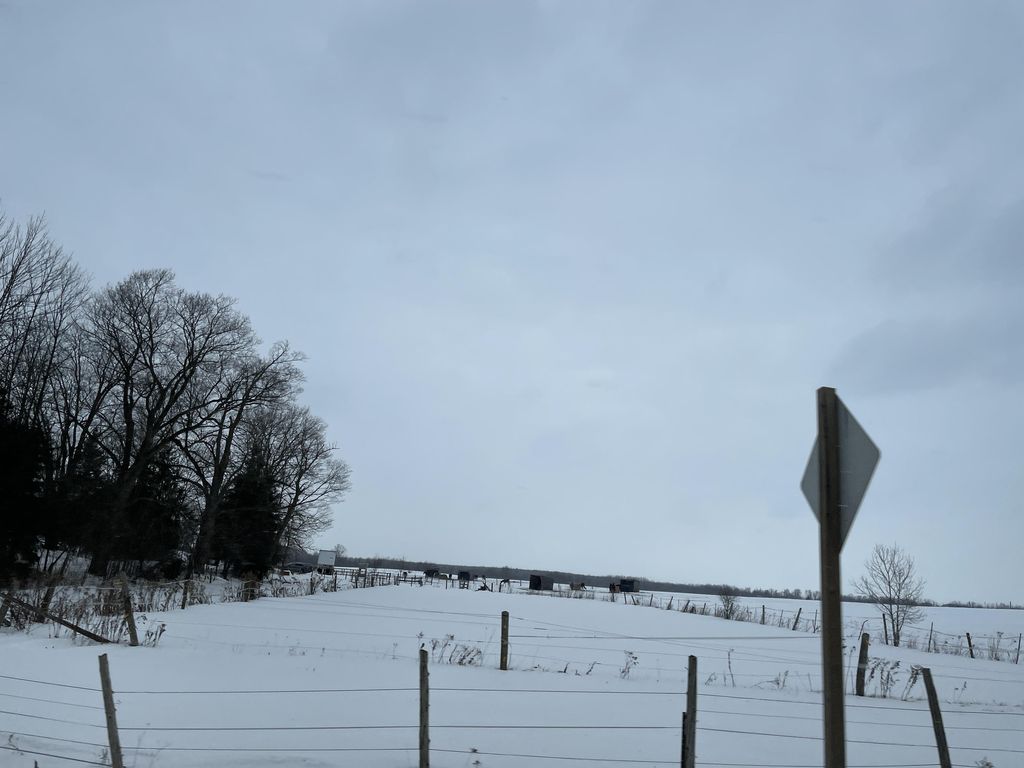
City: kitchener-waterloo